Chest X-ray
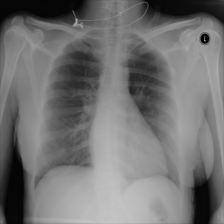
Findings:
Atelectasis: negative
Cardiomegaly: negative
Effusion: negative
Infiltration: negative
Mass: negative
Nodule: negative
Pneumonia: negative
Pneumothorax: negative
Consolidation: negative
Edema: negative
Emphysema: negative
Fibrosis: negative
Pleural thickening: negative
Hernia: negative